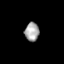
Tissue: skin
Cell type: Epithelial cells
Senescence score: 0.9081
Nuclear area (px): 260
Mean DAPI intensity: 167.135